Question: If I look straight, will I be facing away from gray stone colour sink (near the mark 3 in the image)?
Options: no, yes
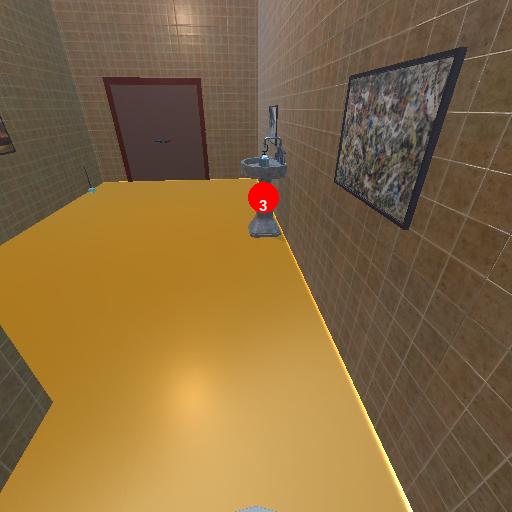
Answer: no